Question: I am trying to work on a sample web application using HTML5 boostrap express js angular and jquery. I have been fighting with the source tags to the js and css files I am trying to include and just cannot get them to work unless I use one that is hosted online. If any one has some spare time here is what my header code looks like
'''
index.html
<script type="text/javascript" src="/bower_components/jquery/dist/jquery.js"></script>
<link rel="stylesheet" type="text/css" href="/bower_components/bootstrap/dist/css/bootstrap.css"/>
<script type="text/javascript" src="/bower_components/bootstrap/dist/js/bootstrap.js"></script>
<link rel="stylesheet" type="text/css" href="style.css"/>
------------------------------------------------------------------------------------
app.js
var express = require('express');
var path = require('path');
var app = express();
//config
app.set('views', __dirname + '');
app.engine('html', require('ejs').renderFile);
//routes
app.get('/',function(req,res){
res.render('index.html')
});
//server
app.listen(1337,function(){
console.log('ready on port 1337');
})
'''
This is a screenshot of of my file stucture

My server is running in the app.js located in the root folder. I have tried many variations of ../ and no slash and even the ~ to attempt to get this to operate. Thank you for your time in advance.
So while I have been messing around I realized if I open the index.html file without running it on my express server it works just fine. I have updated the code portion above to include my app.js.
A big thanks to suchit,dfsq,and Anubhav.
So since I was using express I needed to tell express how to properly path to my static src files "aka the js and css" inside of my app.js. So the answer I provide is only relevent if you are running your application on an express server. I will provide the code that was added to my app.js file and to my index.html file to come to a solution.
'''
app.js
app.use(express.static(__dirname + '/bower_components'));
--------------------------------------------------
index.html
<script type="text/javascript" src="/bower_components/jquery/dist/jquery.js"></script>
<link rel="stylesheet" type="text/css" href="/bootstrap/dist/css/bootstrap.css"/>
<script type="text/javascript" src="/bootstrap/dist/js/bootstrap.js"></script>
<link rel="stylesheet" type="text/css" href="style.css"/>
'''
Sincerely,
Fred K
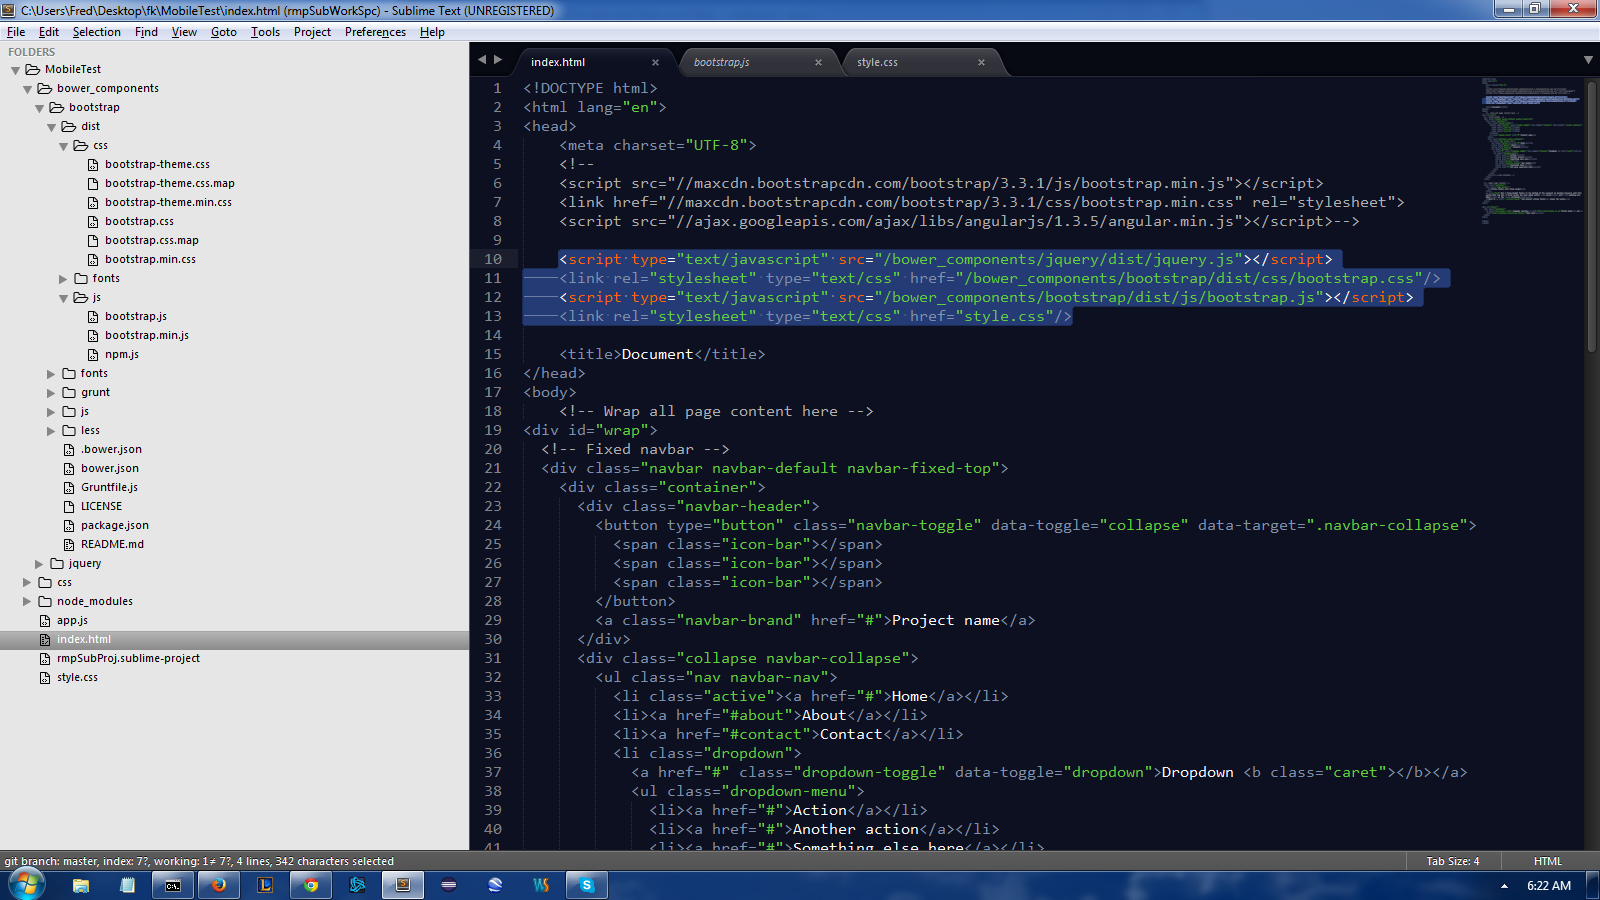
Answer: Add 'app.use(express.static(__dirname + '/bower_components'));' to app.js then link to the static files can be written as '<script type="text/javascript" src="/bootstrap/dist/js/bootstrap.js"></script>'
This assumes all your static files such as javascript and CSS files reside in your '/bower_components' folder.
The statement instructs the app to make '/bower_components' the root for all the static files.
app.js now looks like
'''
var express = require('express');
var path = require('path');
var app = express();
//config
app.set('views', __dirname + '');
app.engine('html', require('ejs').renderFile);
app.use(express.static(__dirname + '/bower_components'));
//routes
app.get('/',function(req,res){
res.render('index.html')
});
//server
app.listen(1337,function(){
console.log('ready on port 1337');
})
'''